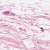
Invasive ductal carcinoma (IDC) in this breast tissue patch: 0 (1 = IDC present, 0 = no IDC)